Milling tool wear sample.
Tool blade image: 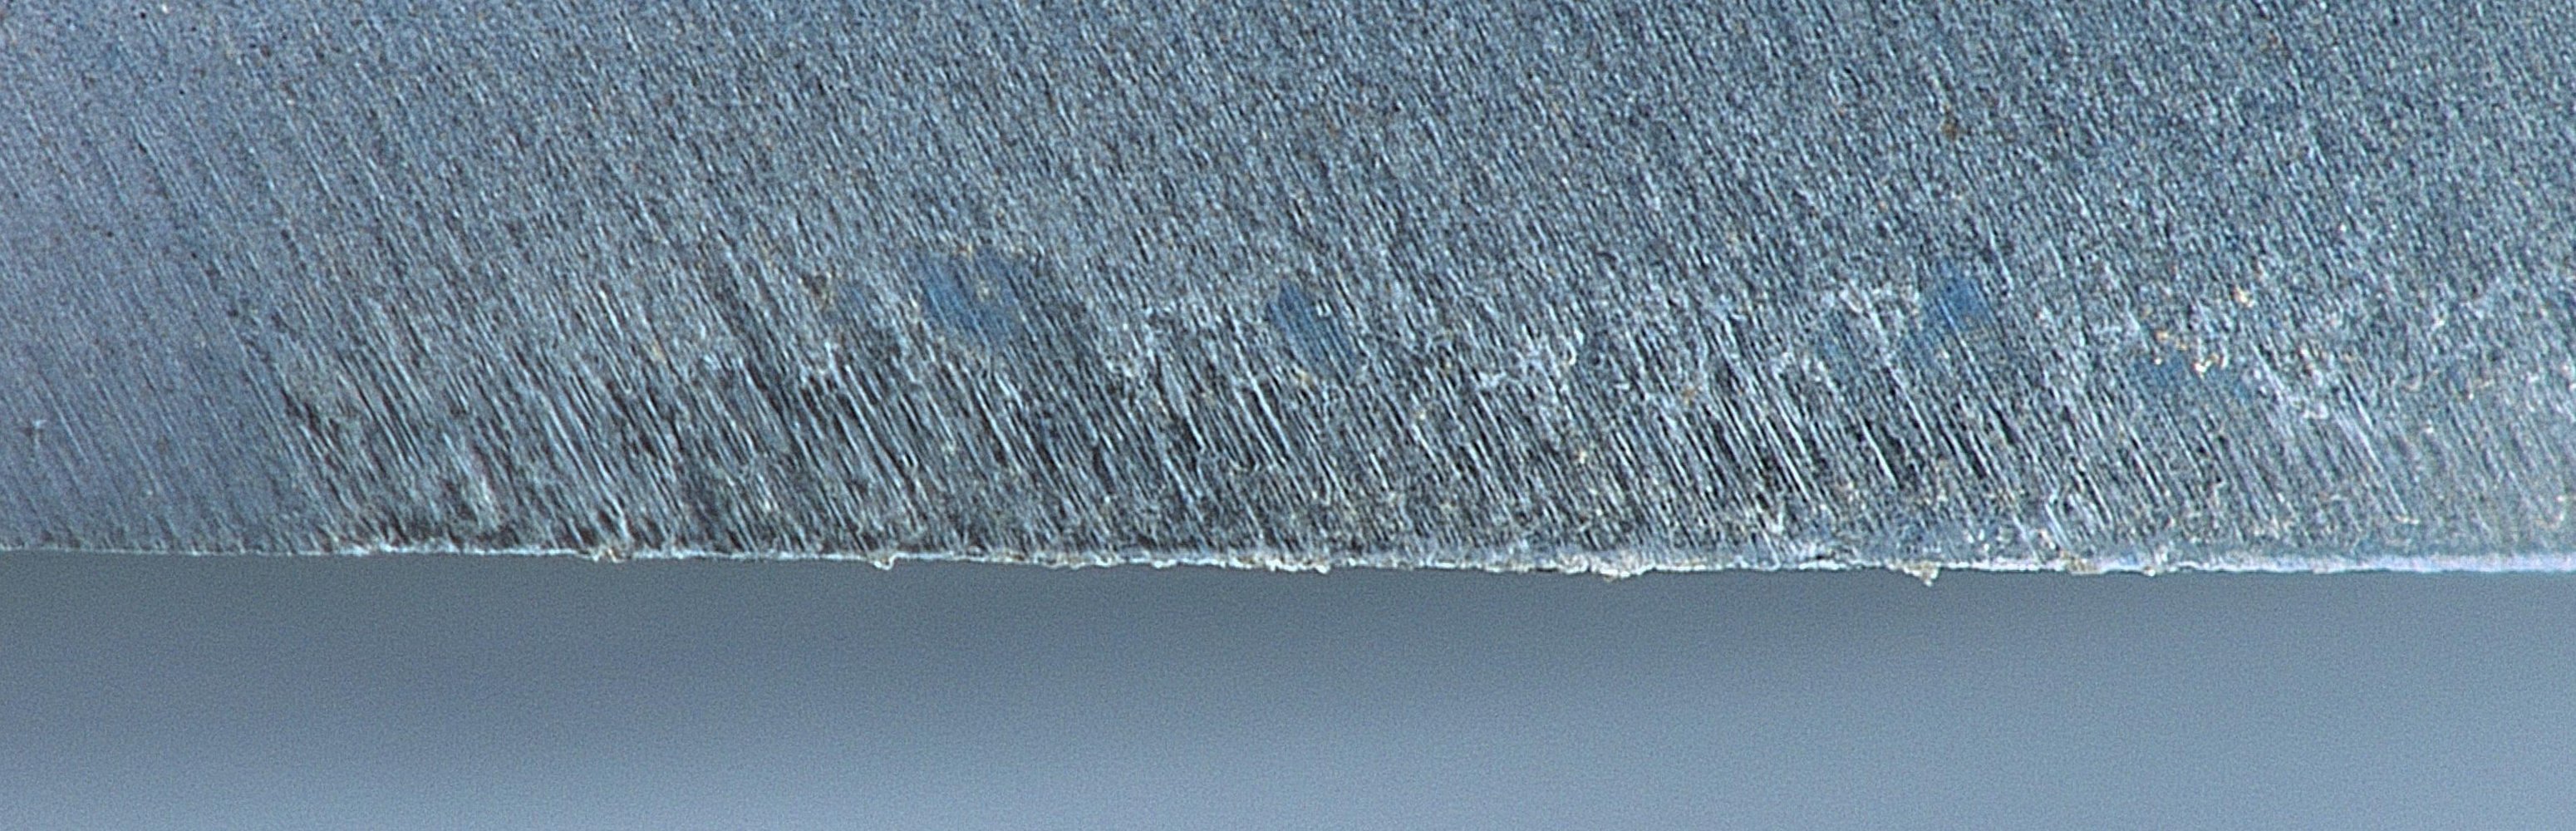
Chip image: 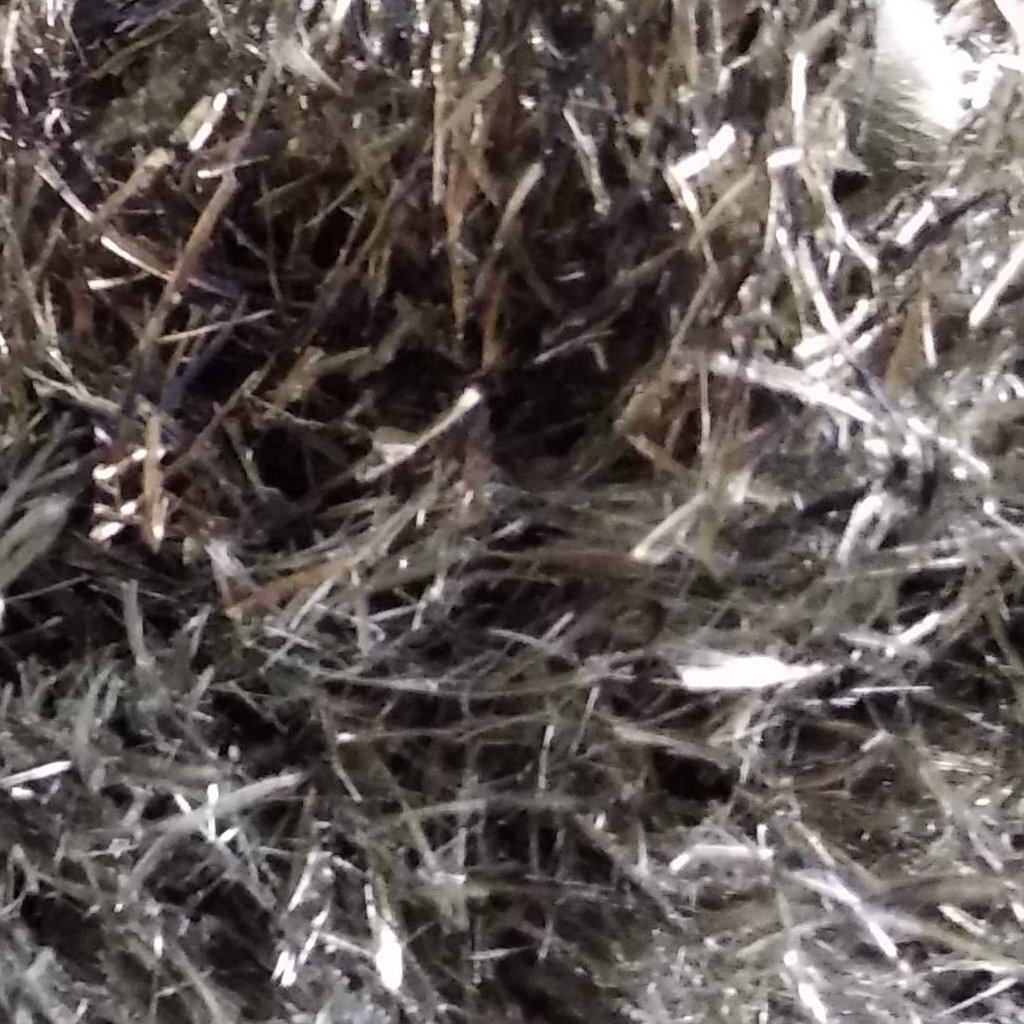
Workpiece image: 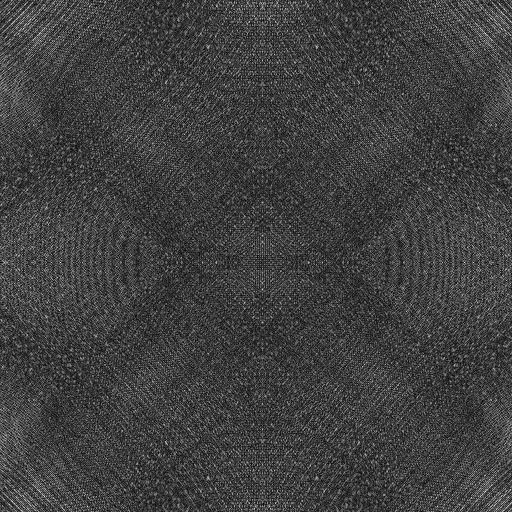
Tool wear state: sharp
Gaps: 0
Flank wear: 23.13
Overhang: 14.71
Force-signal Mel-spectrograms (X, Y, Z axes): 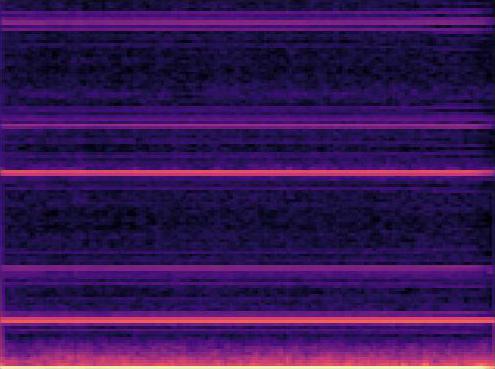 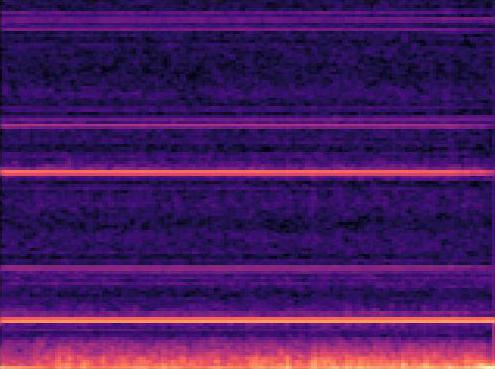 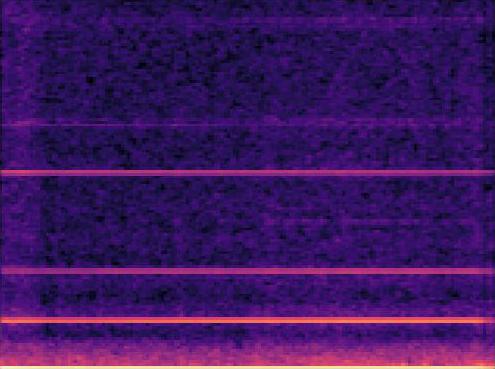
Force-signal scalograms (X, Y, Z axes): 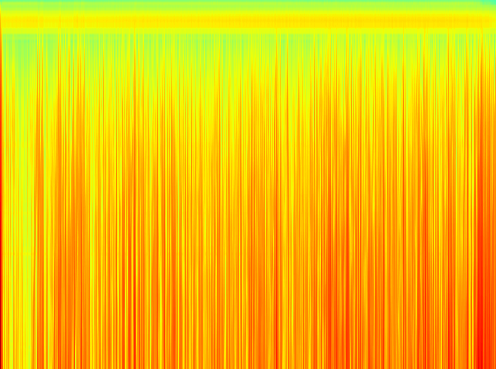 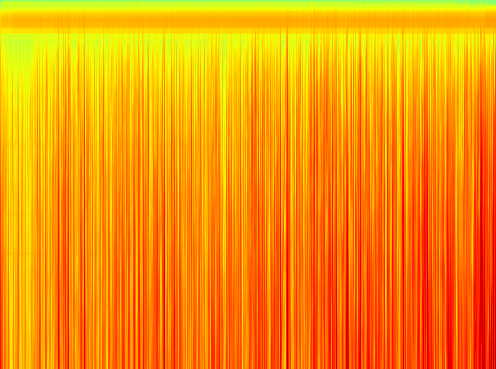 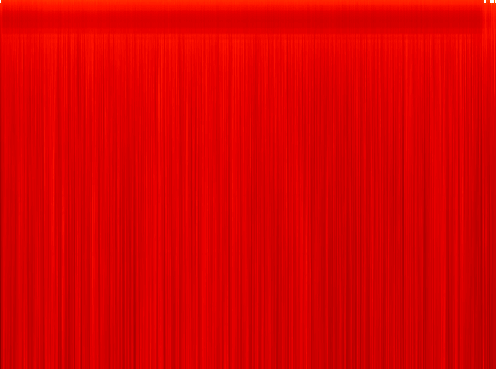
Force phase: initial_break_in_wear